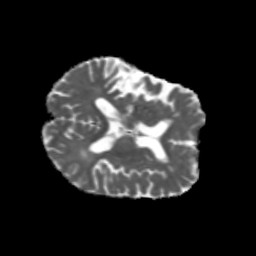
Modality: MD
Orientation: axial
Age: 60
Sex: female
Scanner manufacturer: siemens
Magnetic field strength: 3 T
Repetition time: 5.47 s
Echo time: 0.0854 s